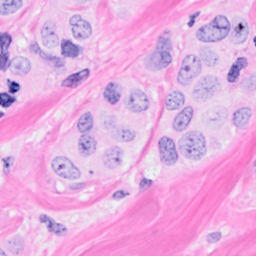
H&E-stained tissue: Breast